Question: I have created a '<form>' that points to 'http://localhost:17099/Form/Subscribe' and hosted in my website...
Every time I try to 'post' North European characters, I get them like this:

That is me posting 'Bruno Alexandre a o ae' as the 'Name'.
> to get the correct encoded chars?
- 'GetBytes()'- <URL>- 'accept-charset="ISO-8859-1"'
but nothing things to work...
If I check the 'Accept-Charset' from the Current Request, I get:
'''
ISO-8859-1,utf-8;q=0.7,*;q=0.3
'''
If I play around with 'System.Text.Encoding' I get this:
'''
var name = System.Text.Encoding.GetEncoding("iso-8859-1").GetBytes(model.Name);
string n = System.Text.Encoding.UTF8.GetString( name );
'''
'n' will print as '"Bruno Alexandre ? ? ?"'
and convert the string into bytes, if I send 'a ae o', this is what I get:
'''
var b = System.Text.Encoding.GetEncoding("iso-8859-1").GetBytes(model.Name);
b[0] = 63
b[1] = 32
b[2] = 63
b[3] = 32
b[4] = 63
'''
witch results in '"? ? ?"'
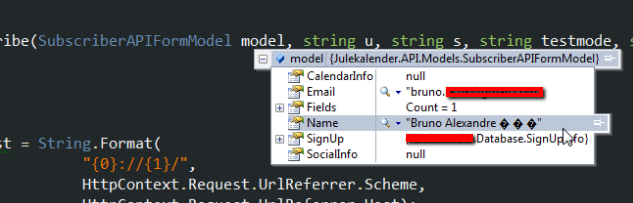
Answer: Maybe the form is not being posted with the correct content type; it should be:
'''
application/x-www-form-urlencoded; charset=UTF-8
'''
You can simple append this to your '<form>'
'''
accept-charset="UTF-8"
enctype="application/x-www-form-urlencoded; charset=UTF-8;"
'''
so it will end up like:
'''
<form method="post"
action="http://domain.com/subscribe"
accept-charset="UTF-8"
enctype="application/x-www-form-urlencoded; charset=UTF-8;">
'''